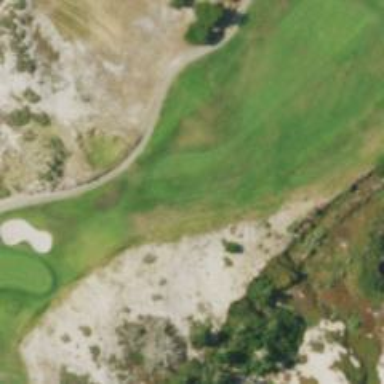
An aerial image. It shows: View of golf hole.